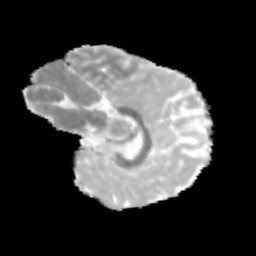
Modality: MD
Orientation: sagittal
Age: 9
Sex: male
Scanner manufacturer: siemens
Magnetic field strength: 3 T
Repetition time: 3.8 s
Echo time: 0.07 s